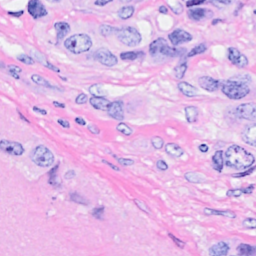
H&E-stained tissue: Breast